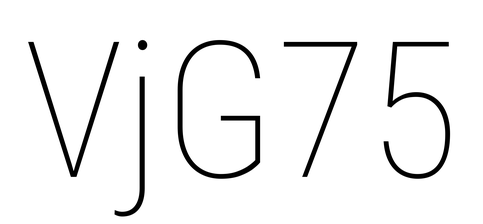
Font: Roboto_Condensed_Thin